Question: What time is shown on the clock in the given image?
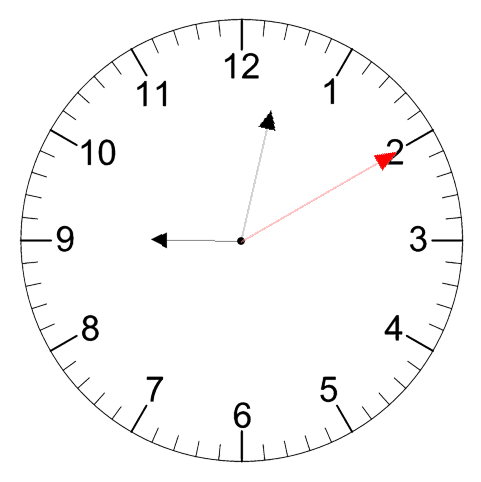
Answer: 09:02:10